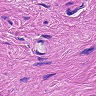
Metastatic tissue present: no